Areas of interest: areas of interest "Picking Garden"
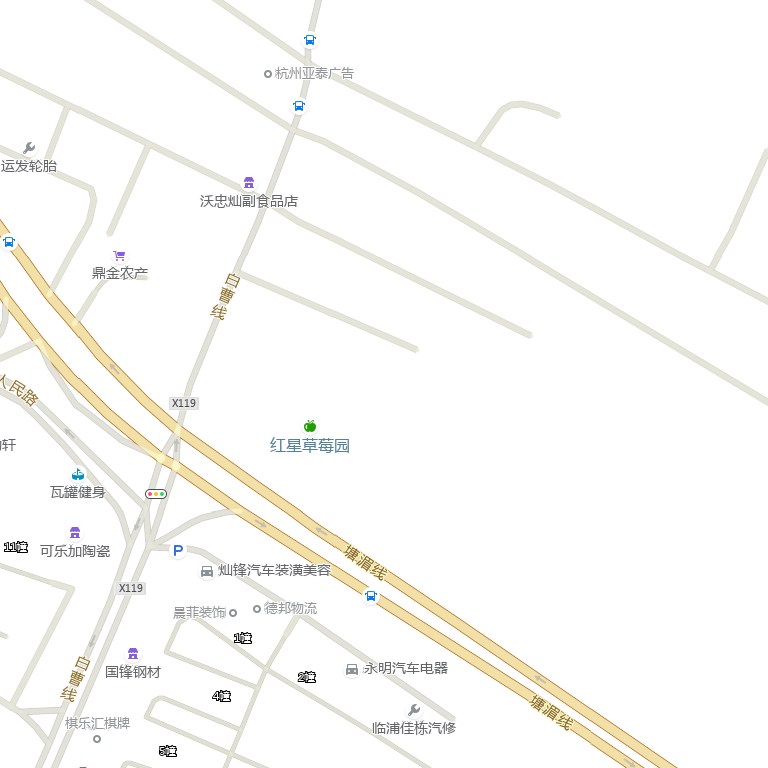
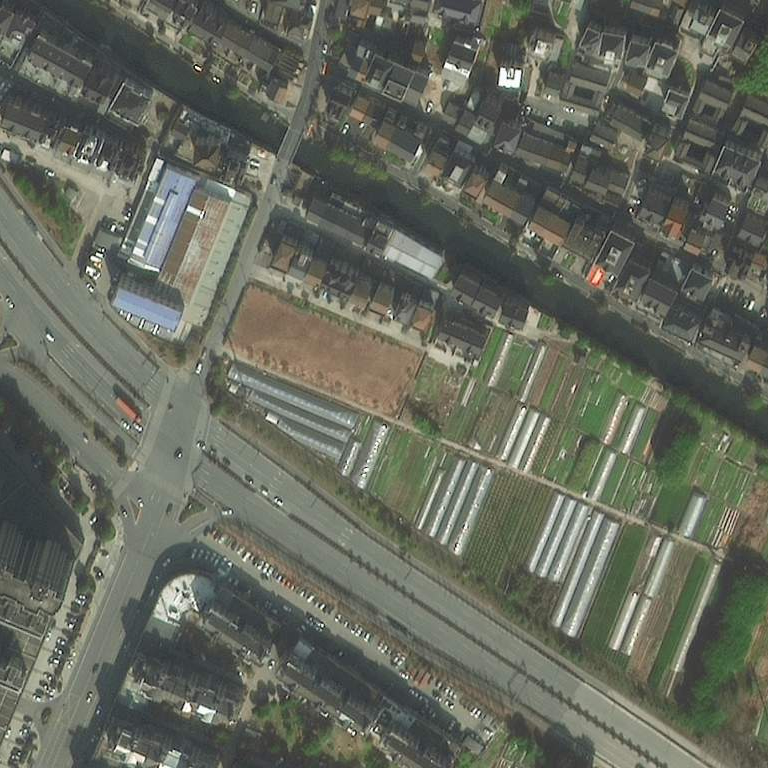